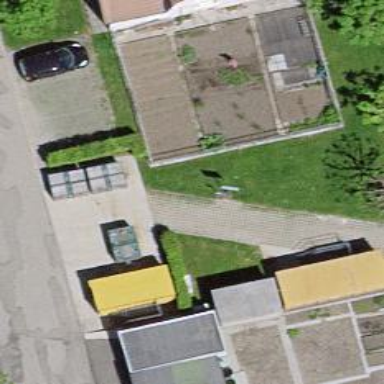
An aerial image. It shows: Recycling container for recycling.